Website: home-depot
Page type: customer-info-address
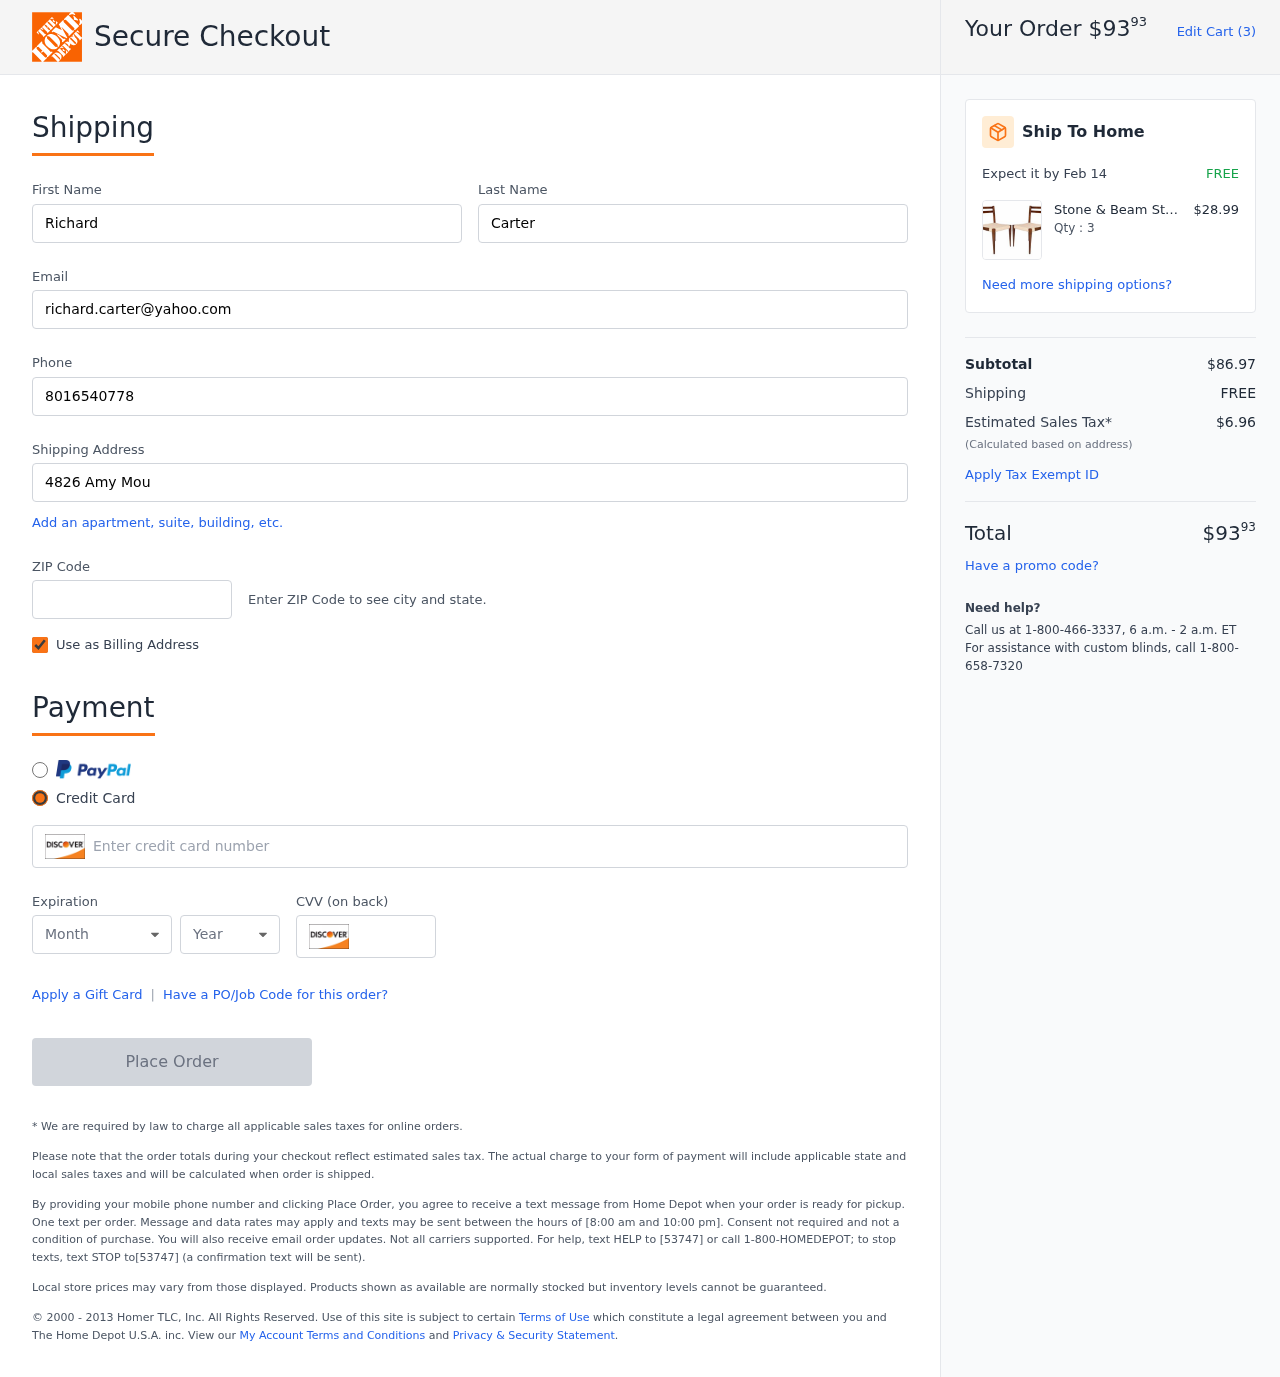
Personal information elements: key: PII_CARD_CVV
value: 448
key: PII_CARD_EXPIRY_MONTH
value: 03
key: PII_CARD_EXPIRY_YEAR
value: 30
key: PII_CARD_NUMBER
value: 6511 0721 0446 6303
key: PII_EMAIL
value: richard.carter@yahoo.com
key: PII_FIRSTNAME
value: Richard
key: PII_LASTNAME
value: Carter
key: PII_PHONE
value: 8016540778
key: PII_POSTCODE
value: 22183
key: PII_STREET
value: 4826 Amy Mountain
Product elements: key: PRODUCT1_BRAND
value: Stone & Beam
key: PRODUCT1_NAME
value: Stone & Beam Jane Wood-Framed Classic Woven Dining Chair, 34" H, Set of 2, Brown
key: PRODUCT1_PRICE
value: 28.99
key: PRODUCT1_QUANTITY
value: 3
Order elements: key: ORDER_TOTAL
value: $9393
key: ORDER_NUM_ITEMS
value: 3
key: ORDER_DELIVERY_DATE
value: Feb 14
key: ORDER_SUBTOTAL
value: $86.97
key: ORDER_SHIPPING_COST
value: FREE
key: ORDER_TAX
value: $6.96